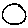
Label: circle